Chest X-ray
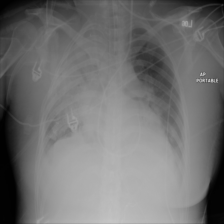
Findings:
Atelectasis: negative
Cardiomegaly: negative
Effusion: positive
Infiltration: negative
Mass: negative
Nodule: negative
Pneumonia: negative
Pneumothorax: negative
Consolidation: negative
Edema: negative
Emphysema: negative
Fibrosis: negative
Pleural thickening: negative
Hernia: negative